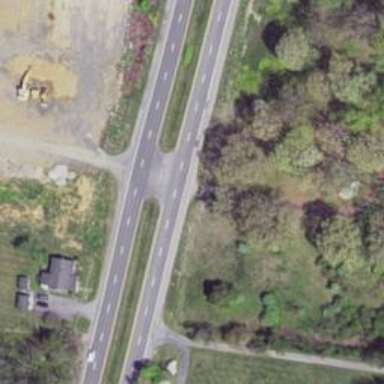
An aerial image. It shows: Expressway with asphalt surface classified as trunk highway.